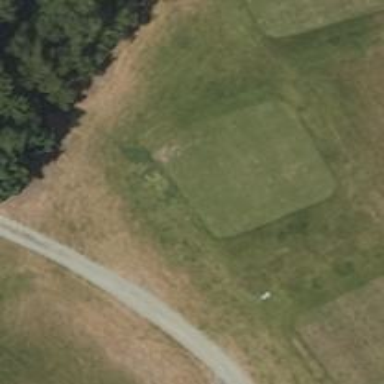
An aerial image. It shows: Golf tee.